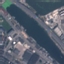
Label: River